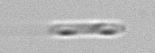
Label: Cerataulina_pelagica